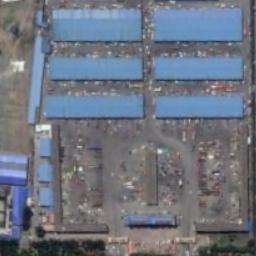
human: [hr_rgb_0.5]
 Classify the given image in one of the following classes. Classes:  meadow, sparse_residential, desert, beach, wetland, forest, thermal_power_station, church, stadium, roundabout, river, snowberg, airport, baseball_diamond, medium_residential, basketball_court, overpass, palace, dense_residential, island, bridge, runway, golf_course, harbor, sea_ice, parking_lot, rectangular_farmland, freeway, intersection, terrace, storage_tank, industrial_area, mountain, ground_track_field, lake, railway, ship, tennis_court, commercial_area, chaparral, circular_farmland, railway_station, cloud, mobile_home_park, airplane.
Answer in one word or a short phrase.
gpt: industrial_area